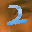
Label: 2